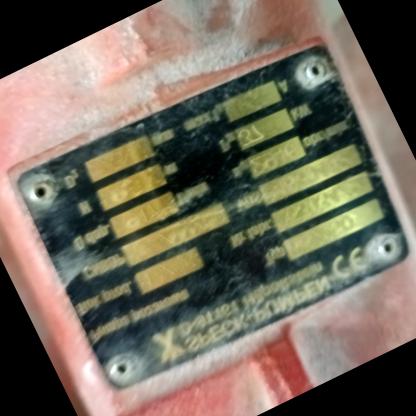
Klasa: tabliczka-znamionowa